Interaction volume radius: 5 \u00c5
Interaction volume height: 15 \u00c5
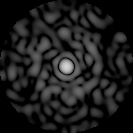
Disorder parameter: 0.8383